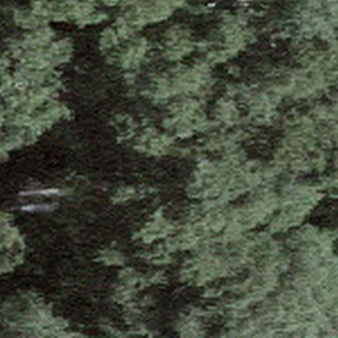
Label: other